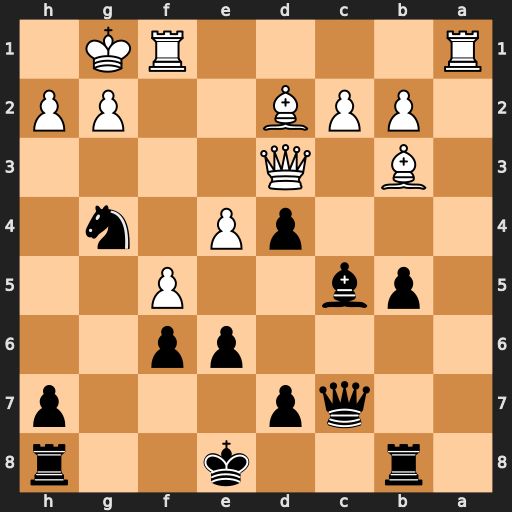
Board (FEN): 1r2k2r/2qp3p/4pp2/1pb2P2/3pP1n1/1B1Q4/1PPB2PP/R4RK1
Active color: b
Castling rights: k
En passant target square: -
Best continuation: Qxh2#